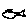
Label: fish